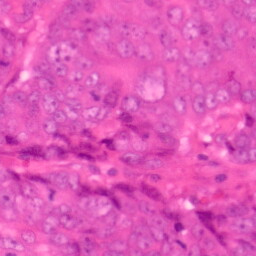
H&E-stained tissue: Colon